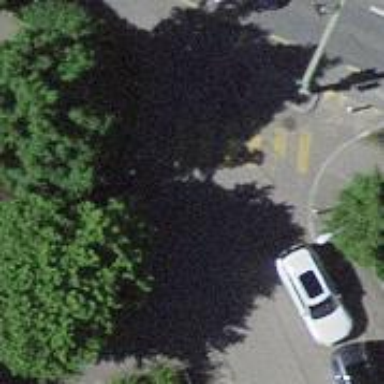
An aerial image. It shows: Crossing with traffic signals.